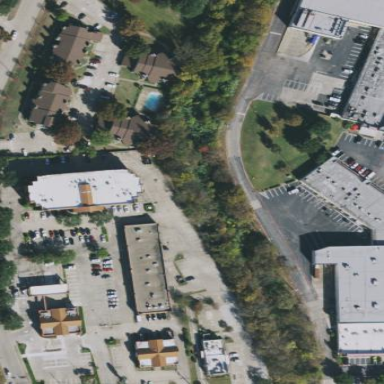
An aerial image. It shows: Retail area.